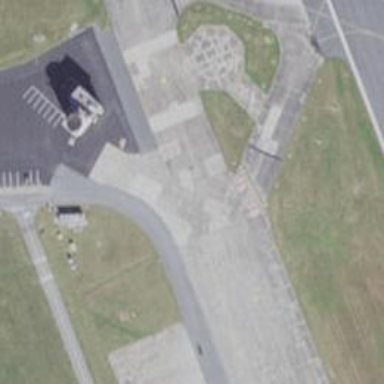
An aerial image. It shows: Image of taxiway at airport.